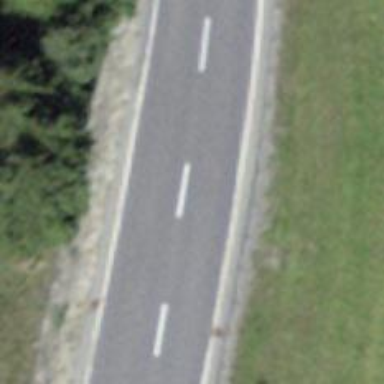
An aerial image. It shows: Asphalt road classified as primary highway.